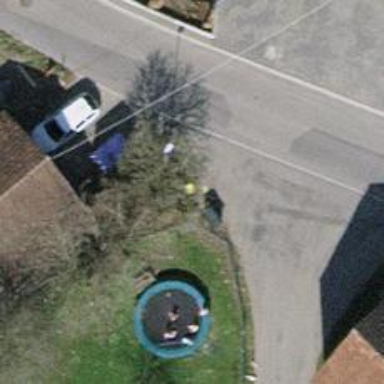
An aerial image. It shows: Post box.